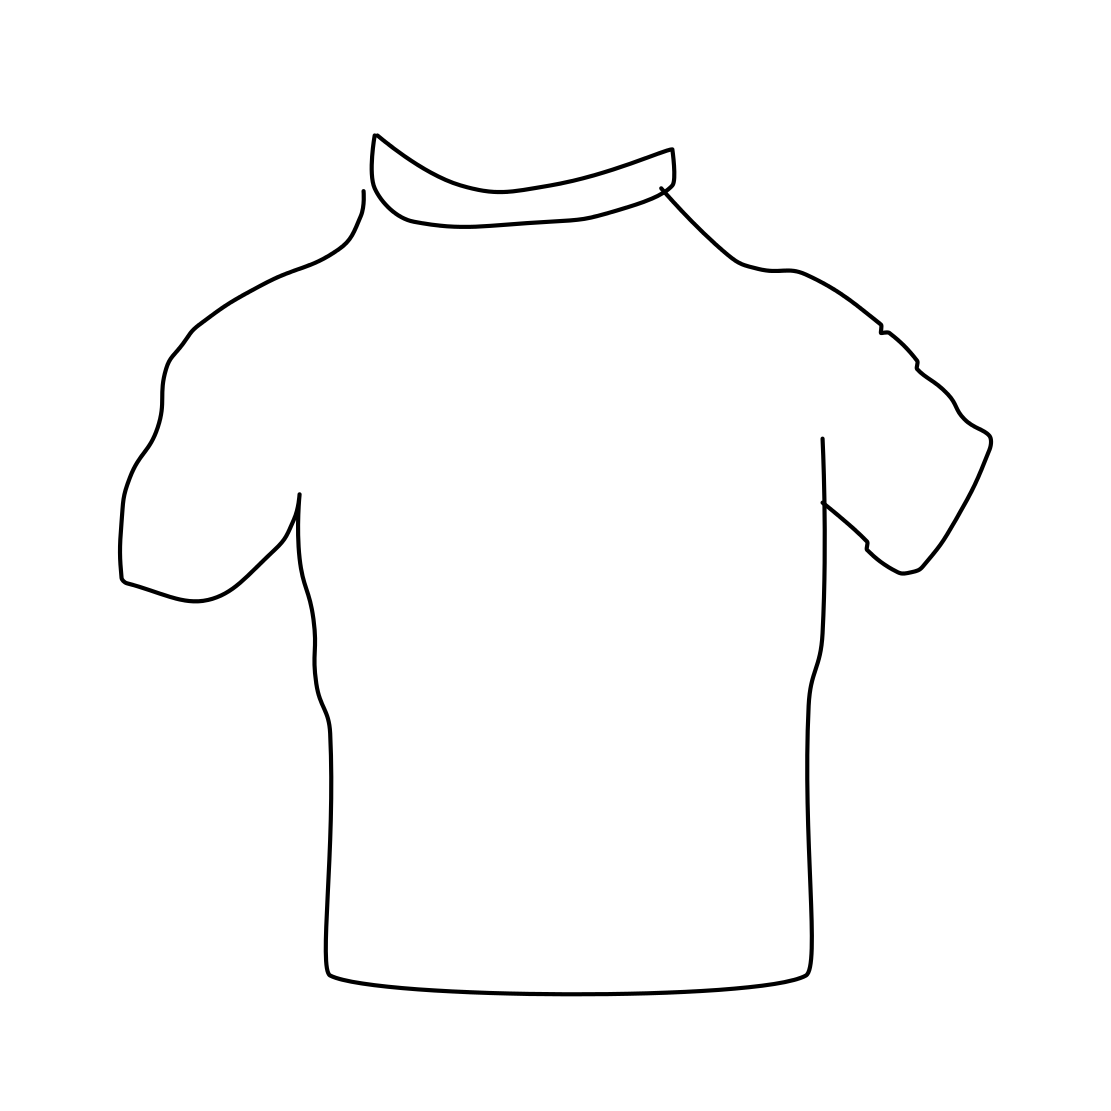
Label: t-shirt